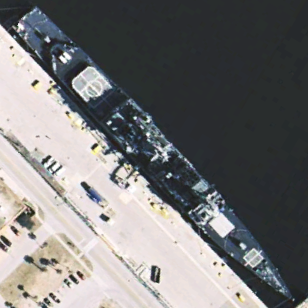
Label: cruiser